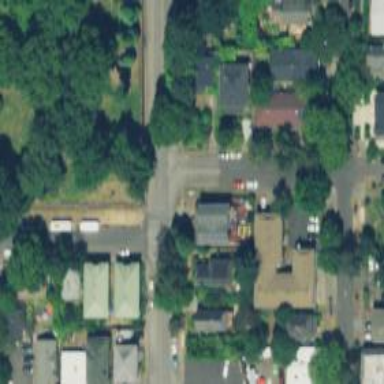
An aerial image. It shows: Residential road with separate sidewalk.